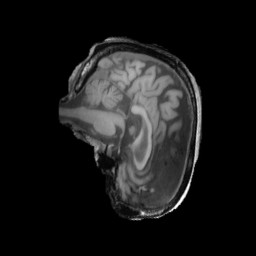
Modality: T1w
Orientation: sagittal
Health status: ill
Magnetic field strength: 3 T